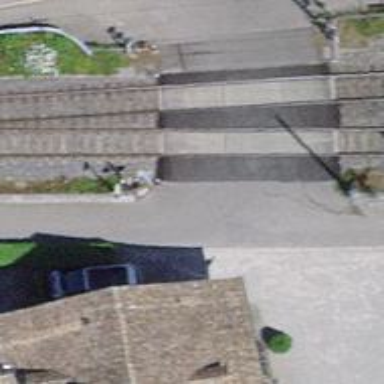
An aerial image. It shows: Level crossing along the railway.